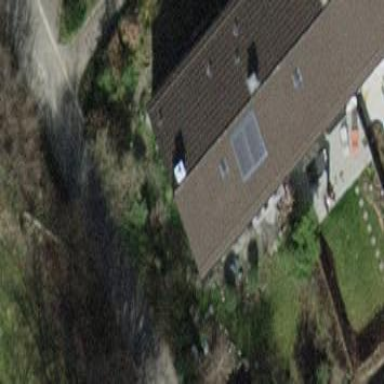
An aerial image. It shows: House with tile roof.